Interaction volume radius: 10 \u00c5
Interaction volume height: 10 \u00c5
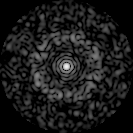
Disorder parameter: 0.8538